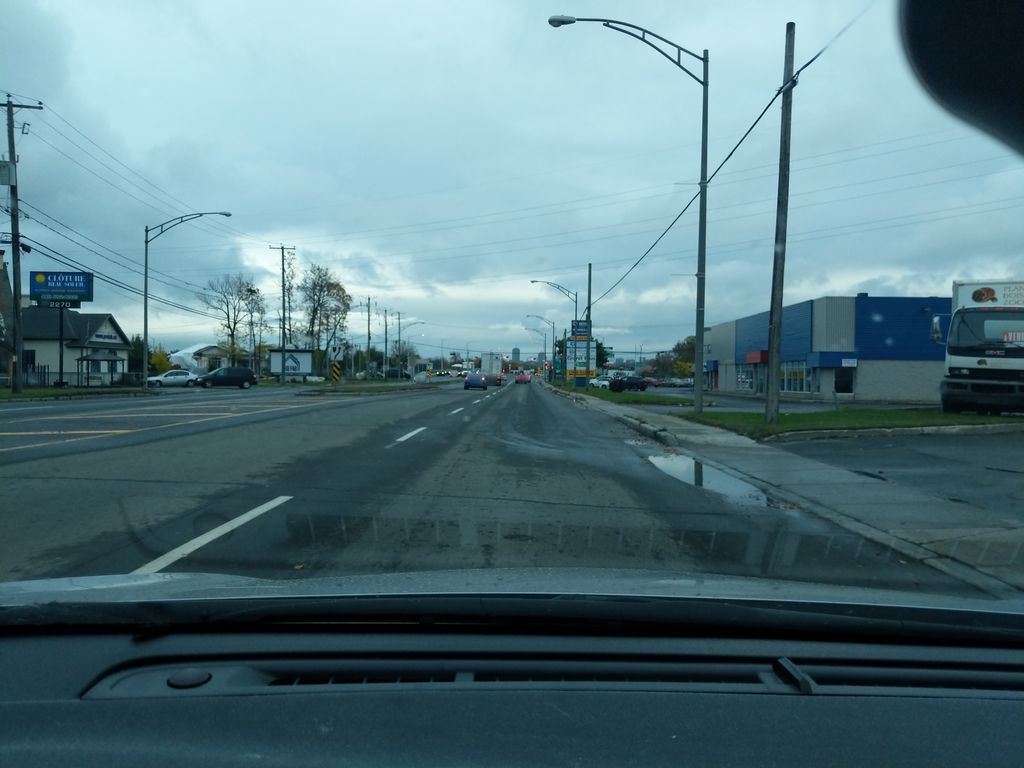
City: quebec_city